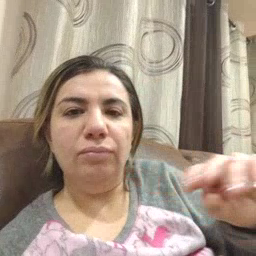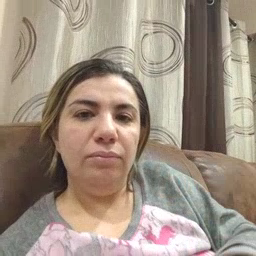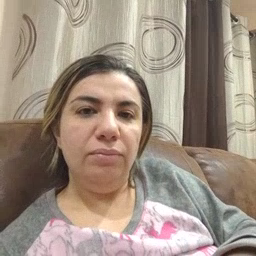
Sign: story